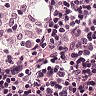
Metastatic tissue present: no